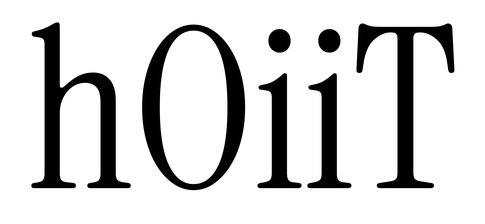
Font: InstrumentSerif-Regular